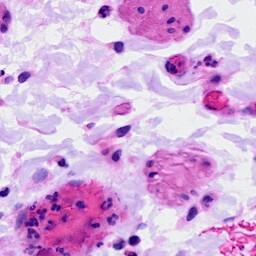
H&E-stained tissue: Ovarian